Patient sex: M
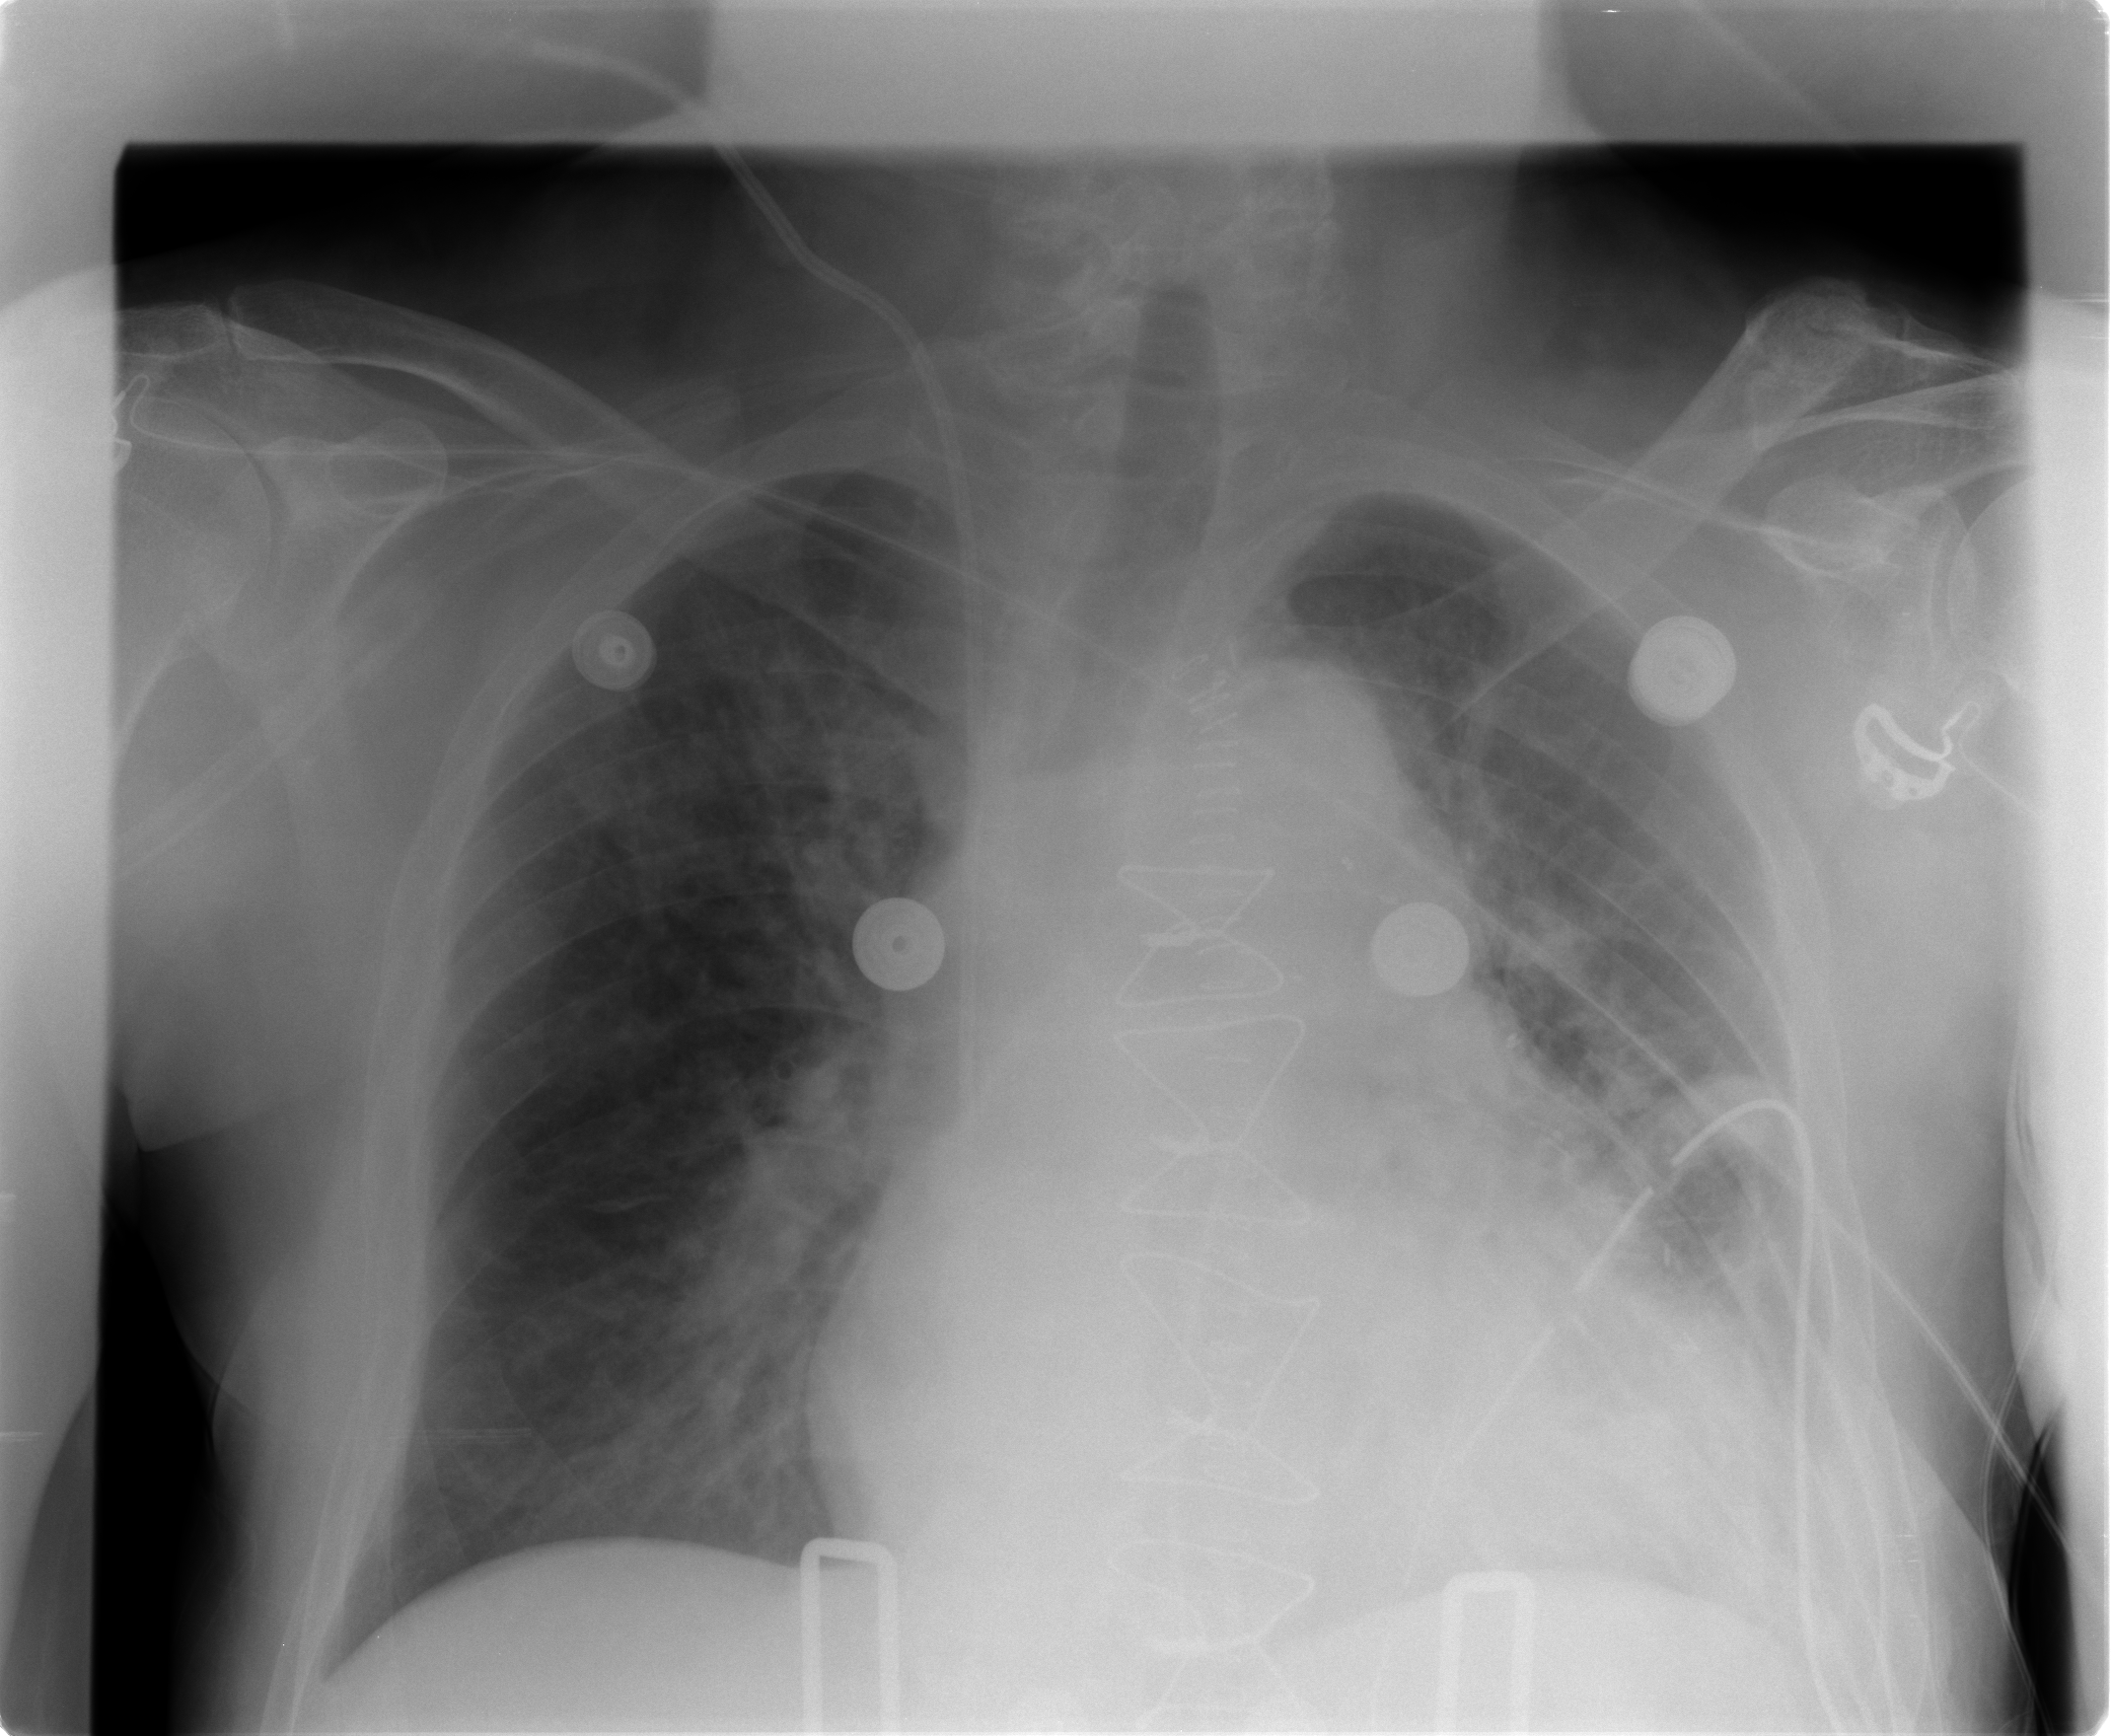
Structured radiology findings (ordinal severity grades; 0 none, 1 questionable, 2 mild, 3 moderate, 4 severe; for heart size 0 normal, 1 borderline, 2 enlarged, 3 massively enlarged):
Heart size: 2
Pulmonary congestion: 3
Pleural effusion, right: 0
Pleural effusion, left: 2
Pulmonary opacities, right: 2
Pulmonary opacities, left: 2
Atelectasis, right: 2
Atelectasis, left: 2